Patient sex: F
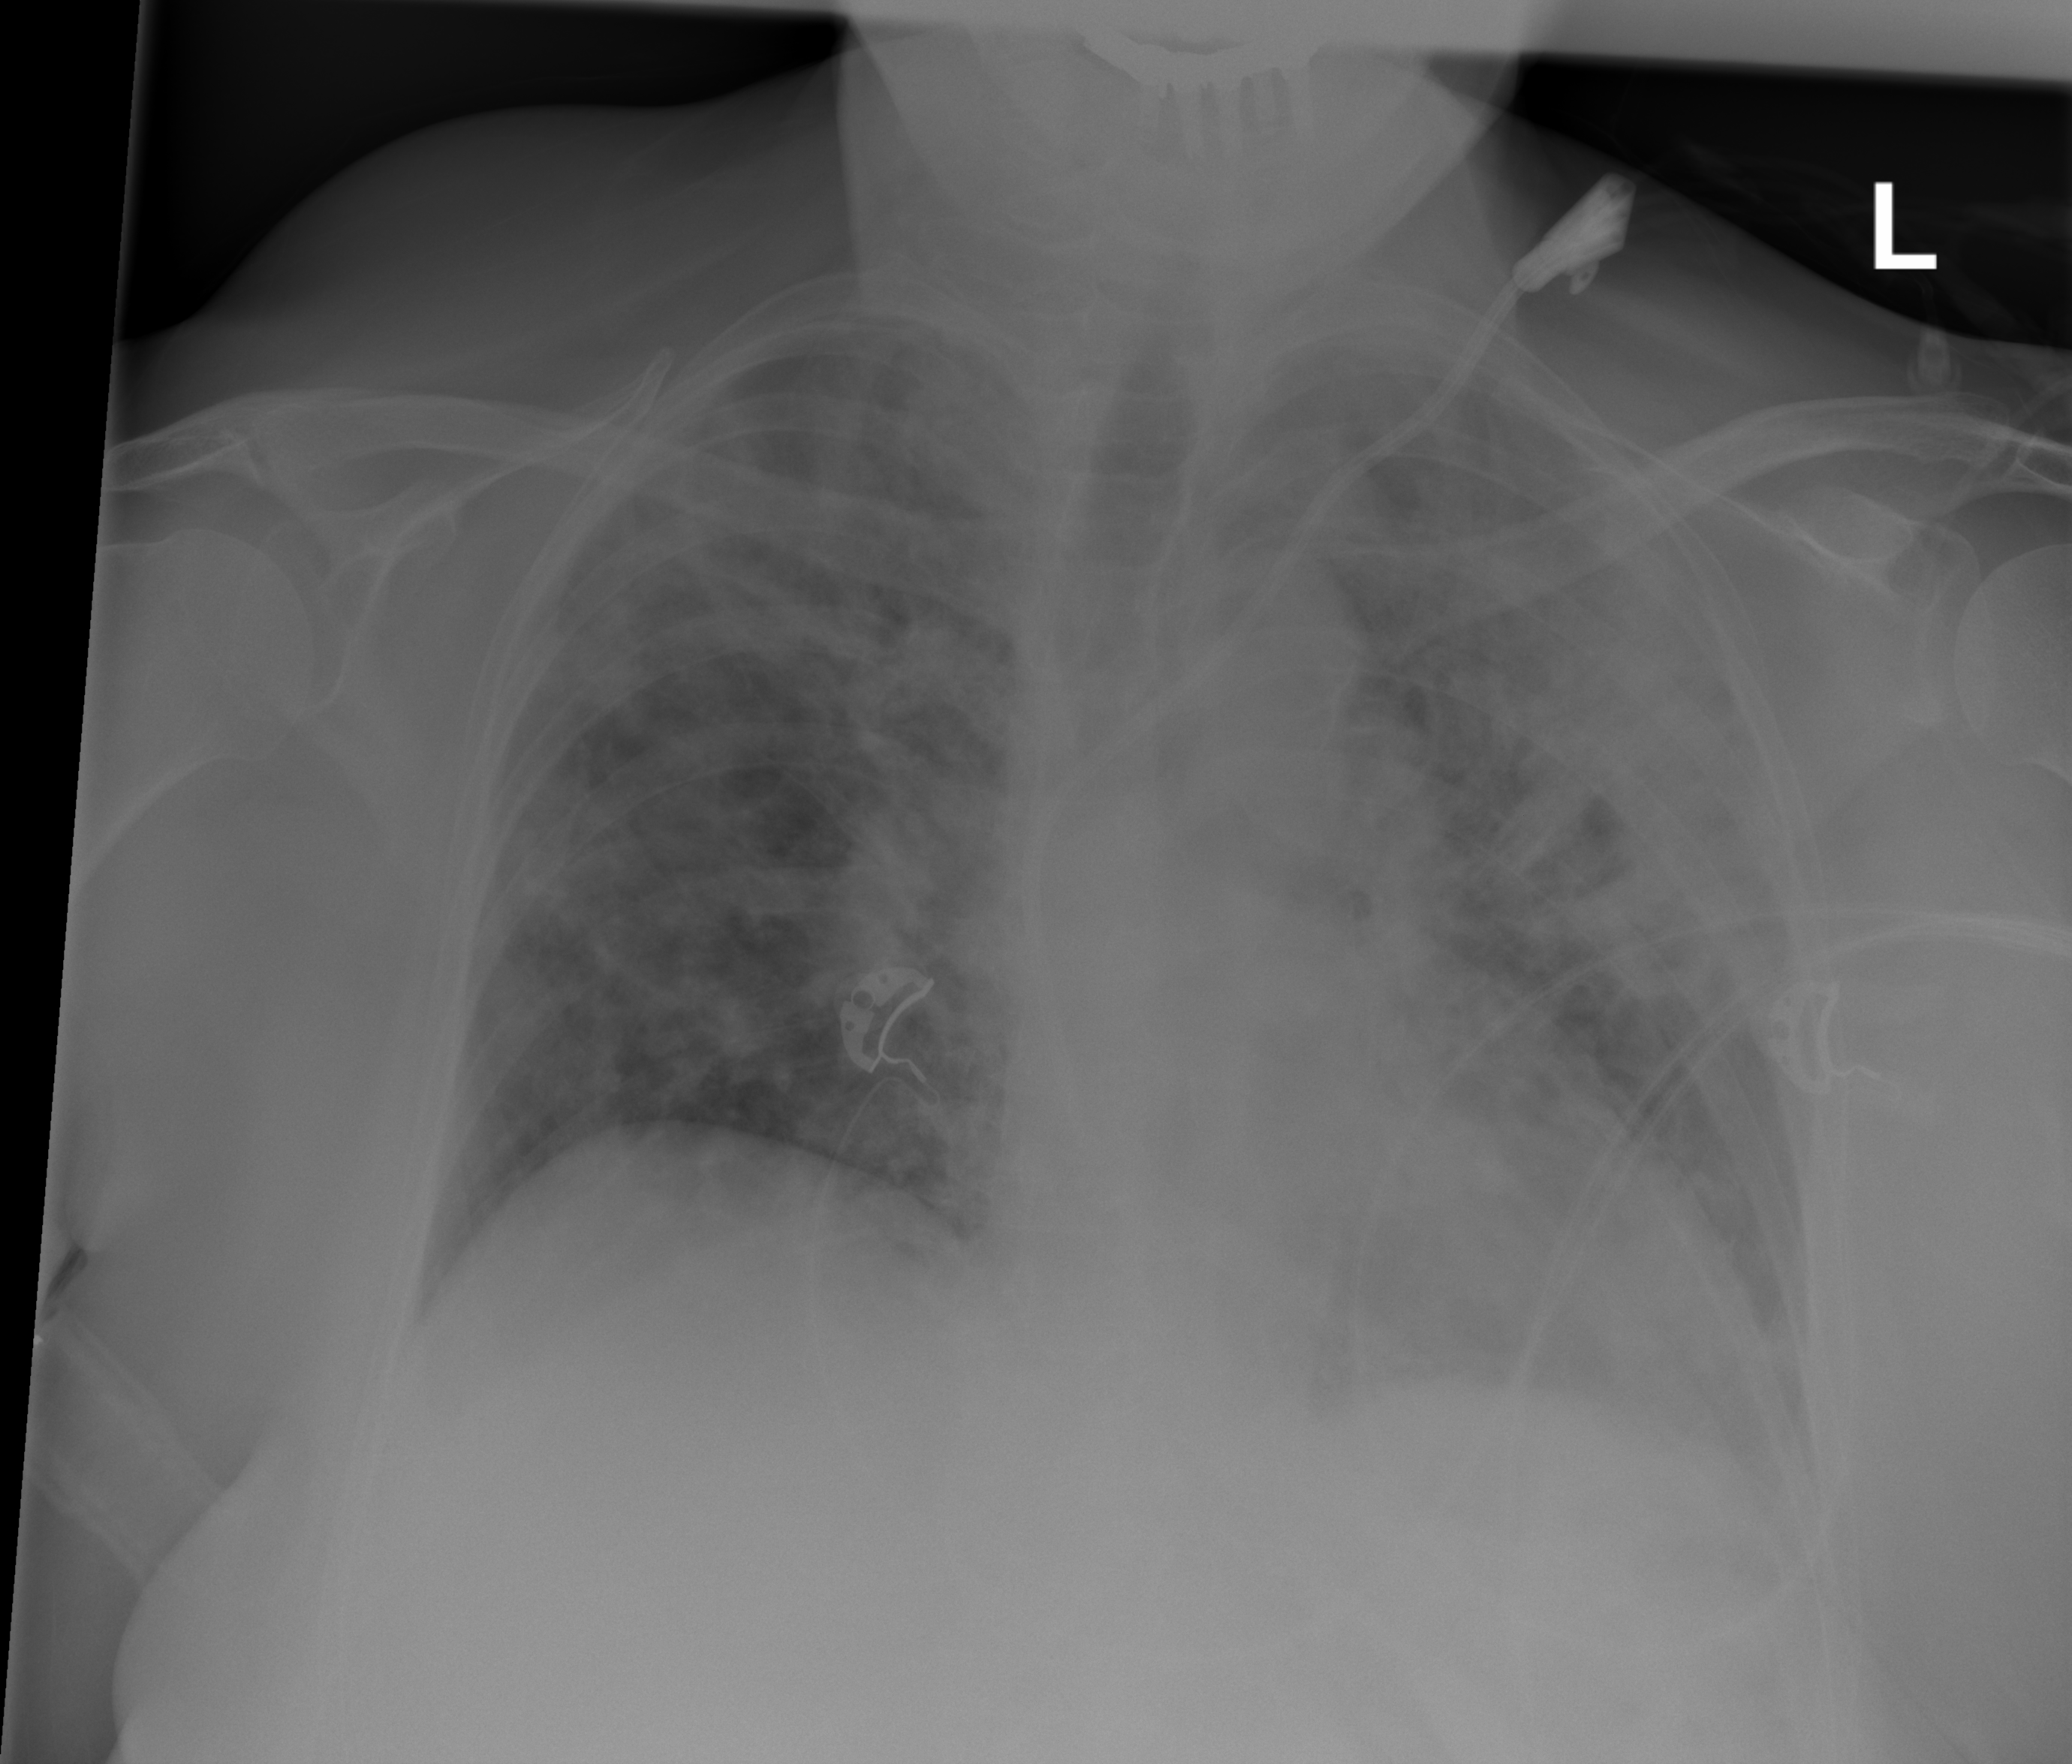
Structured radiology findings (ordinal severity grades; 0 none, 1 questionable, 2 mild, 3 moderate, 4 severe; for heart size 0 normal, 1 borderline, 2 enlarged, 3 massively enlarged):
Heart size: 1
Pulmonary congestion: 0
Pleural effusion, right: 0
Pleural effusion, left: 0
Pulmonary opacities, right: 3
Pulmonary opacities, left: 3
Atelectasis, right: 3
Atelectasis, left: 3